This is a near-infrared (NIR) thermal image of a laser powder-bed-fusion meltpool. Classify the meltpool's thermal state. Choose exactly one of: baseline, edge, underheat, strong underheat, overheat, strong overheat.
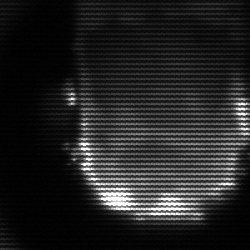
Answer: baseline